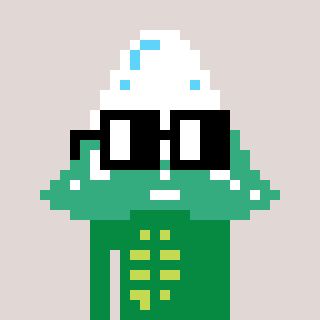
a pixel art character with square black glasses, a snowy mountain-shaped head and a green-colored body on a warm background